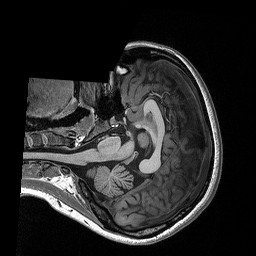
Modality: T1w
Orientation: axial